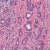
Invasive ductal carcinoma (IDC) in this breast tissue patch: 1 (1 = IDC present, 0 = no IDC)